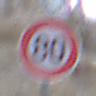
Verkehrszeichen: Geschwindigkeit80
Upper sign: EndeVorfahrtsstrasse
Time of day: SunriseSunset
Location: Outdoor (Suburban)
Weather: Clear
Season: NotSpecified
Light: Natural